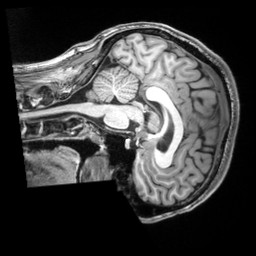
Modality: T1w
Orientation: sagittal
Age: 30
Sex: male
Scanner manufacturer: siemens
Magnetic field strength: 3 T
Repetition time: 2.5 s
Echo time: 0.00343 s